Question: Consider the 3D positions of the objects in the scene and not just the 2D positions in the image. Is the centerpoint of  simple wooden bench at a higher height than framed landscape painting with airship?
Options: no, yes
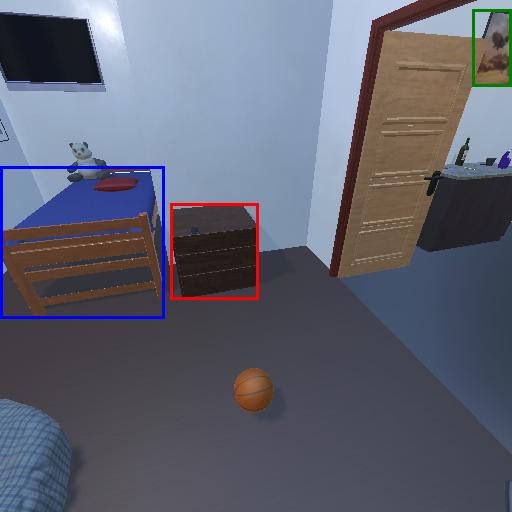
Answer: no